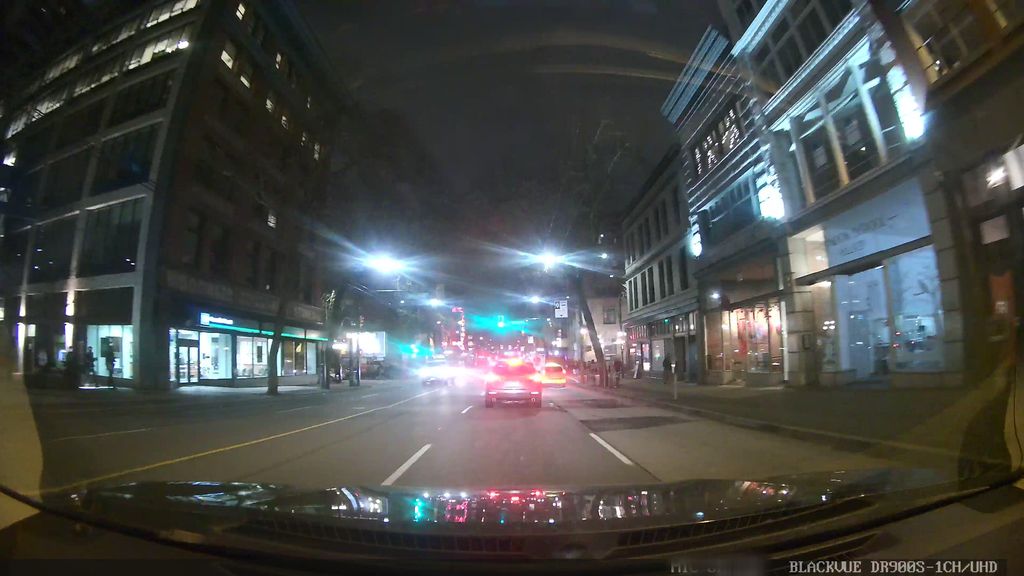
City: vancouver